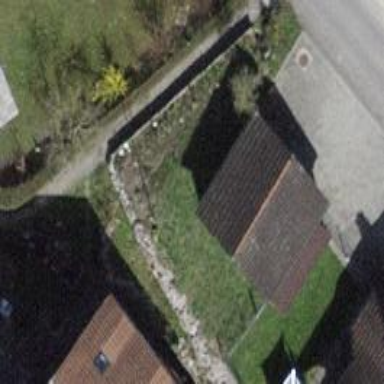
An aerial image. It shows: Garage.